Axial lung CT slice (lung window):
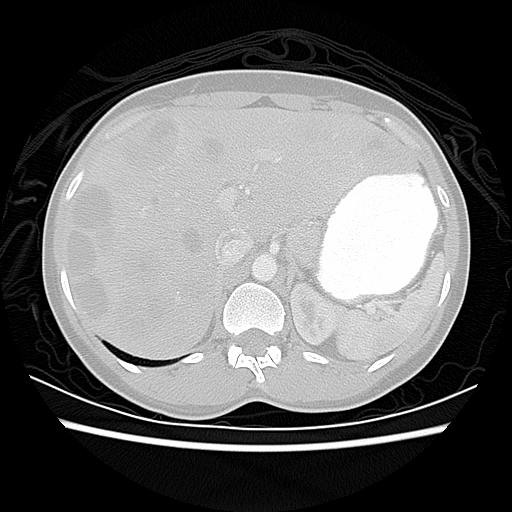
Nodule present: no